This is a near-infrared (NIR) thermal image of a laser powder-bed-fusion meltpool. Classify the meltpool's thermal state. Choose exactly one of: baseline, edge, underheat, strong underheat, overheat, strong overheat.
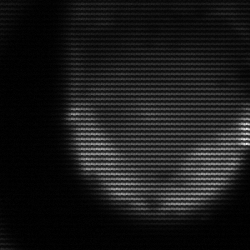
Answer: edge